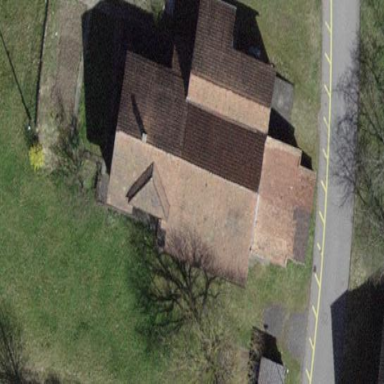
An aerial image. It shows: Building with tiled roof.